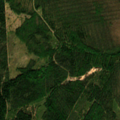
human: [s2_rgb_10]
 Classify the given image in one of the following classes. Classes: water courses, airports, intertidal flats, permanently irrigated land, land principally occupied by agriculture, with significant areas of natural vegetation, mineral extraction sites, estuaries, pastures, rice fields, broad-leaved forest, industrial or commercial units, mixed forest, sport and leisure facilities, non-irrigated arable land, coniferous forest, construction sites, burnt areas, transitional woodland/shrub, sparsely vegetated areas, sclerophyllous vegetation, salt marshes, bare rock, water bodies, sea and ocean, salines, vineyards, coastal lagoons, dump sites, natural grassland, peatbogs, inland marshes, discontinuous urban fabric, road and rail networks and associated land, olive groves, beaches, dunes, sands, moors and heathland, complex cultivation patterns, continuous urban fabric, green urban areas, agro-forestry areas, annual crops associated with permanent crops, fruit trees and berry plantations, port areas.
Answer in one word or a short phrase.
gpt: coniferous forest, mixed forest, transitional woodland/shrub